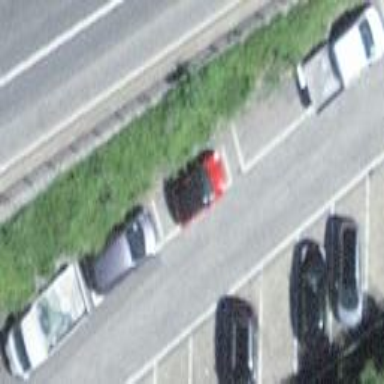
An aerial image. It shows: Street-side parking area with parallel orientation on asphalt surface.